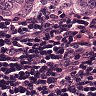
Metastatic tissue present: yes